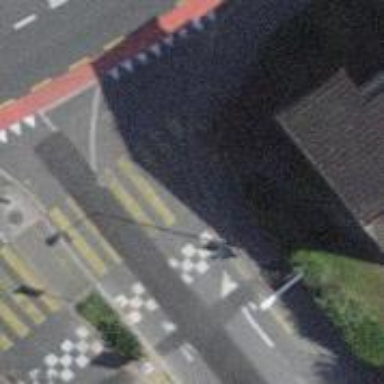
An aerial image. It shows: Kerb barrier.